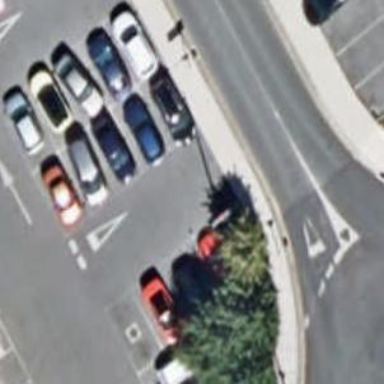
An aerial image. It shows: Parking aisle designated as service road.